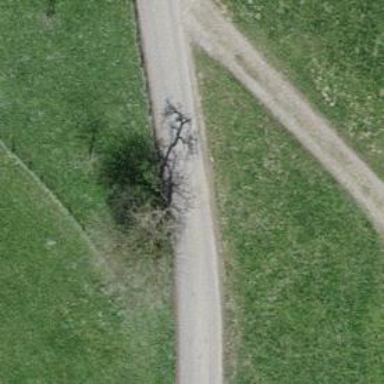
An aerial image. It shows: Single tag "natural: tree."